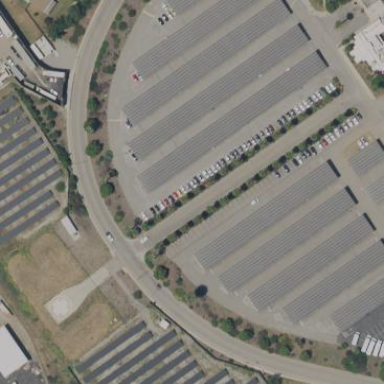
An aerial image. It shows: Solar photovoltaic panel generator on roof of building.